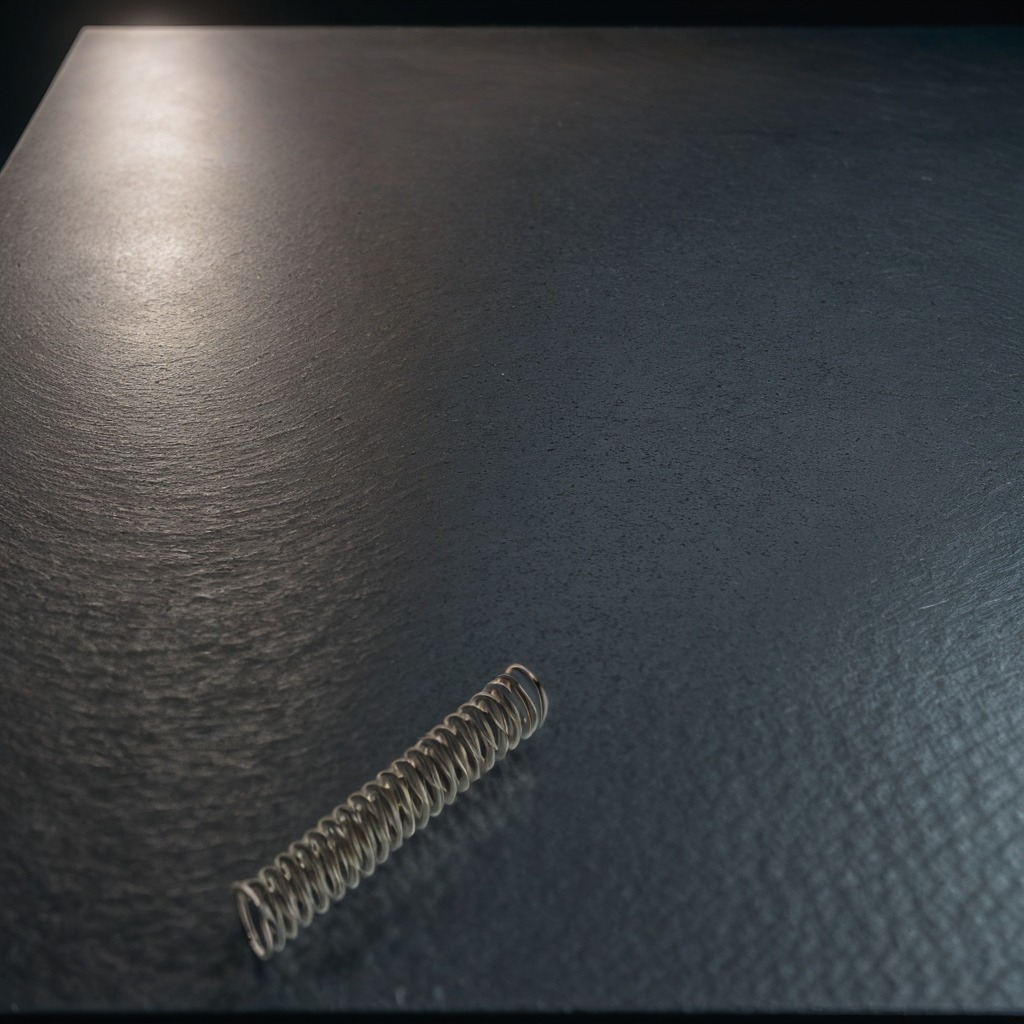
A coiled metal spring lies on the clean granite table inside a workshop at night.